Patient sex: M
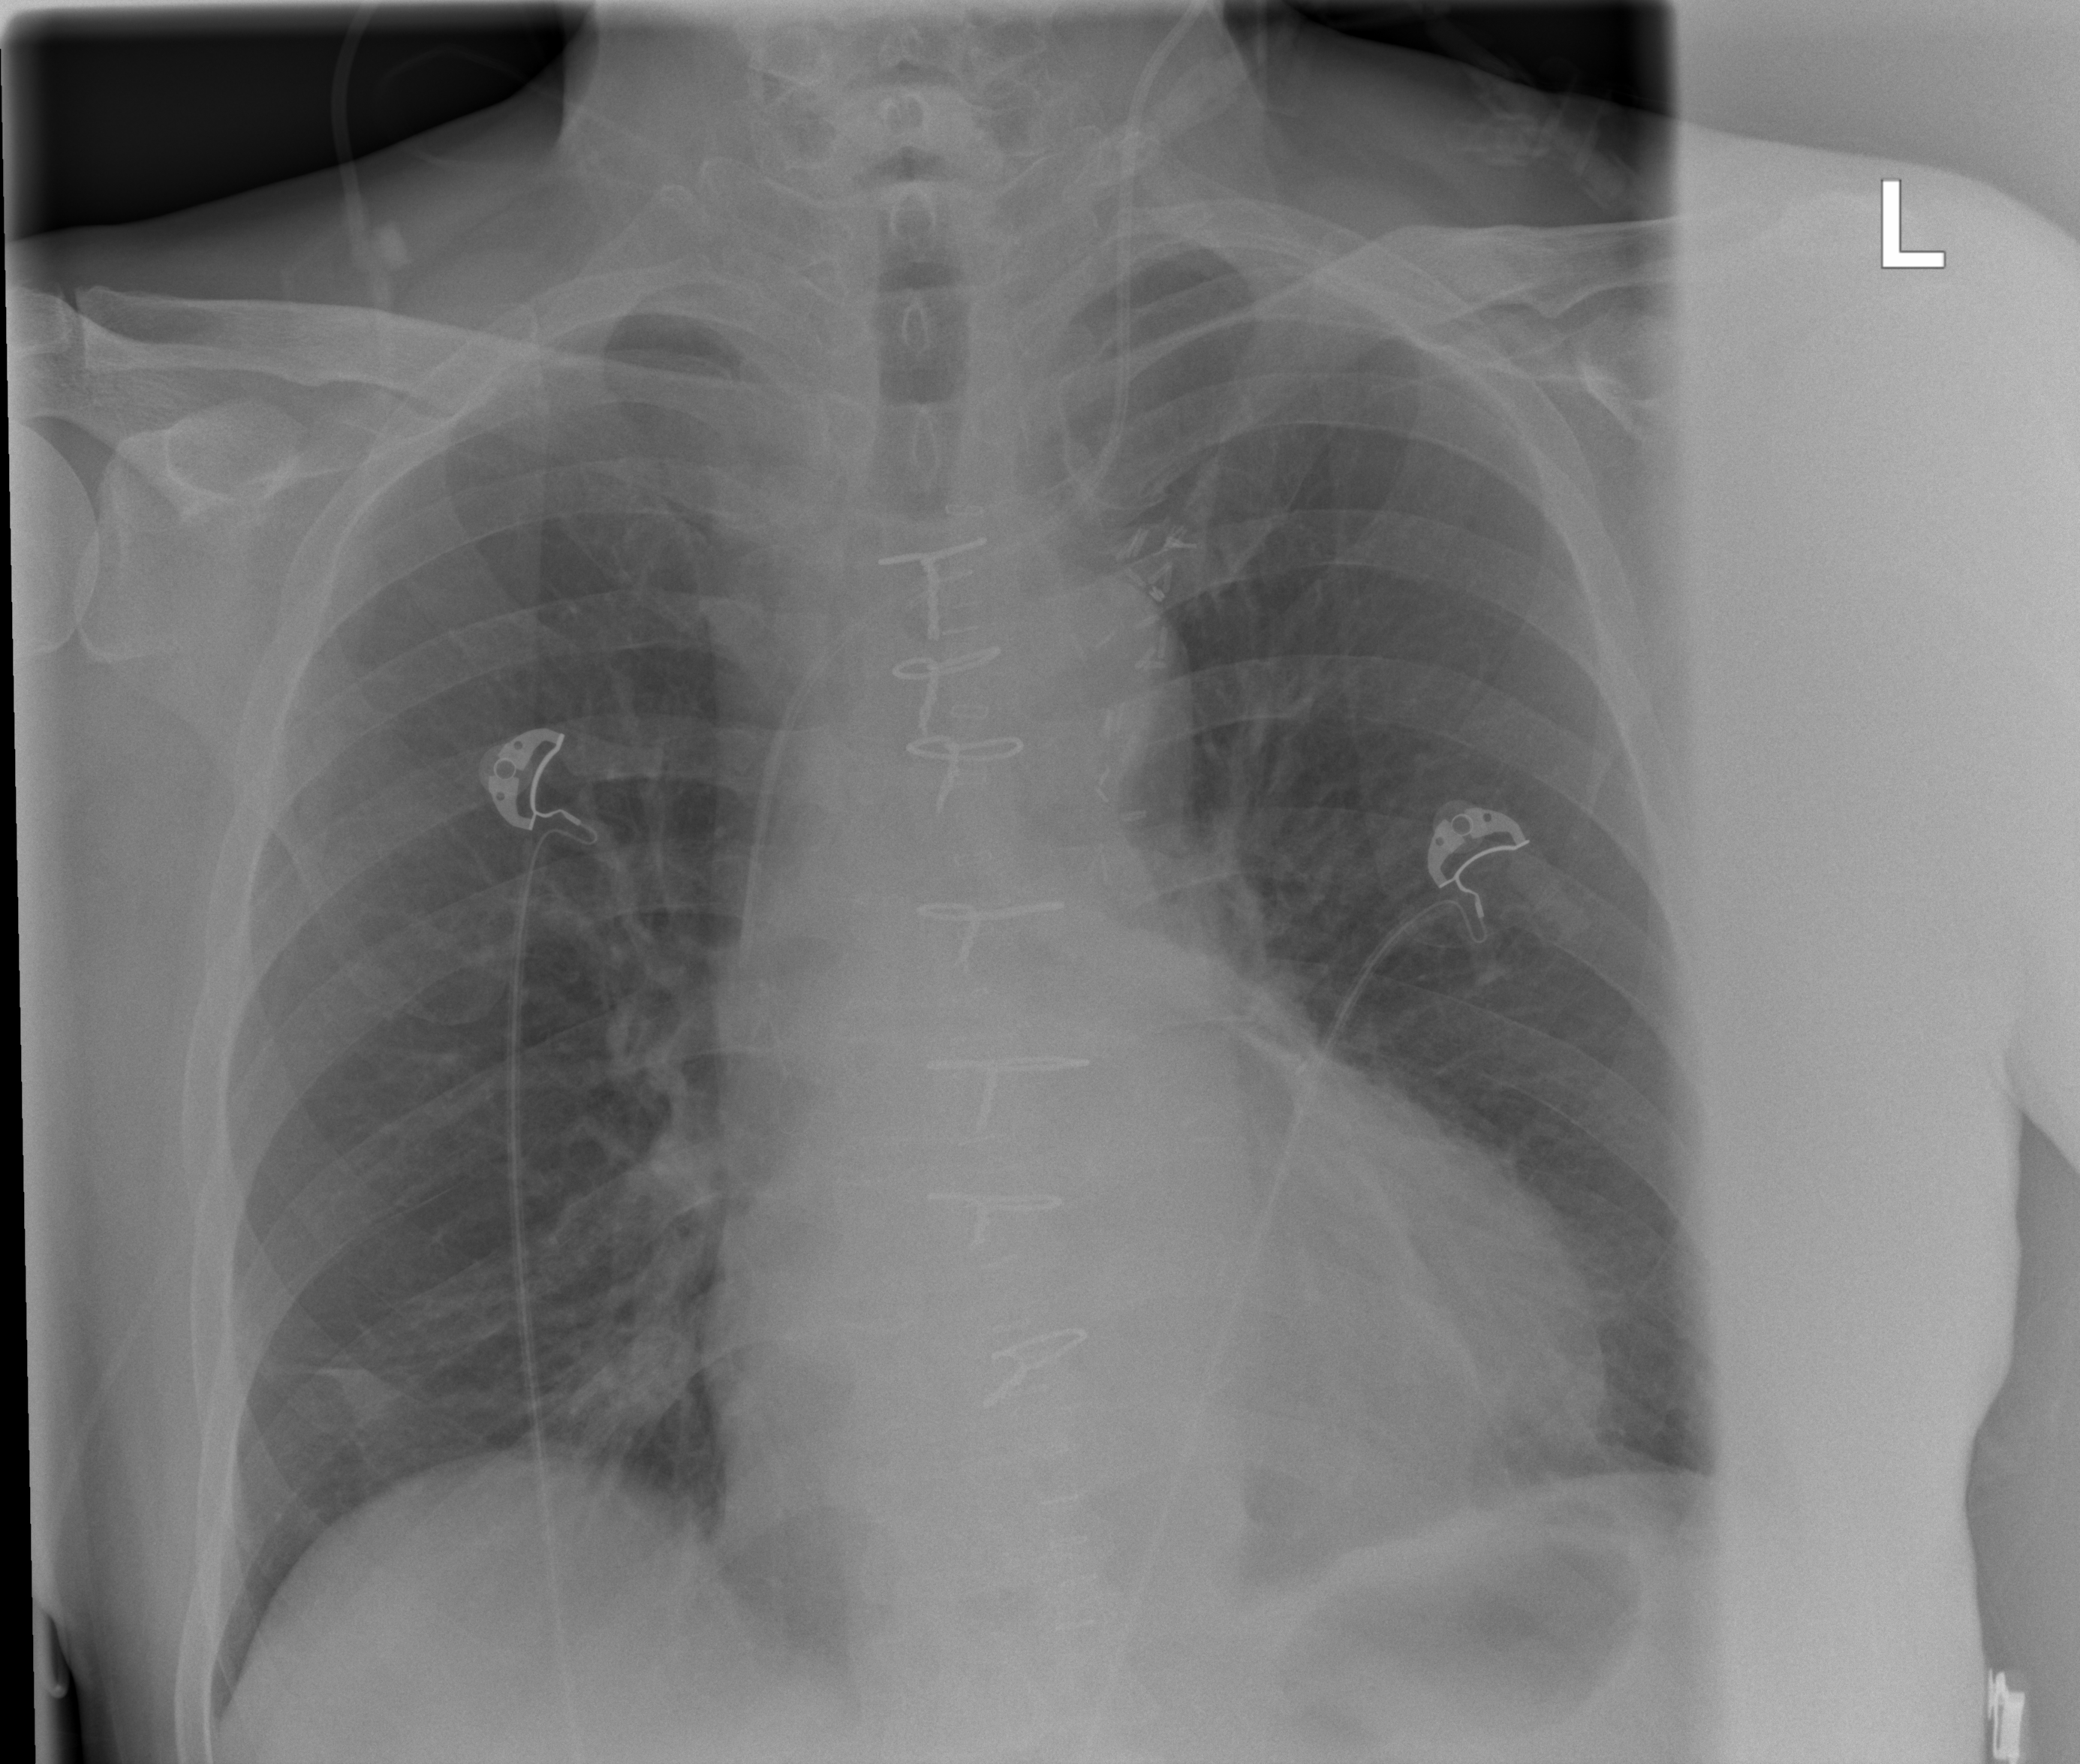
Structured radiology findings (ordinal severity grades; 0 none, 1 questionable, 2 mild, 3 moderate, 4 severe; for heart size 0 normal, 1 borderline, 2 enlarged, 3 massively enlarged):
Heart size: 1
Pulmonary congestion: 0
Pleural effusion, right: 0
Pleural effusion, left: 0
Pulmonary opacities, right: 0
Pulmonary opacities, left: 0
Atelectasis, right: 2
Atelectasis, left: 0